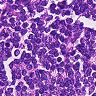
Metastatic tissue present: no